Platform: macOS
Application: Chrome
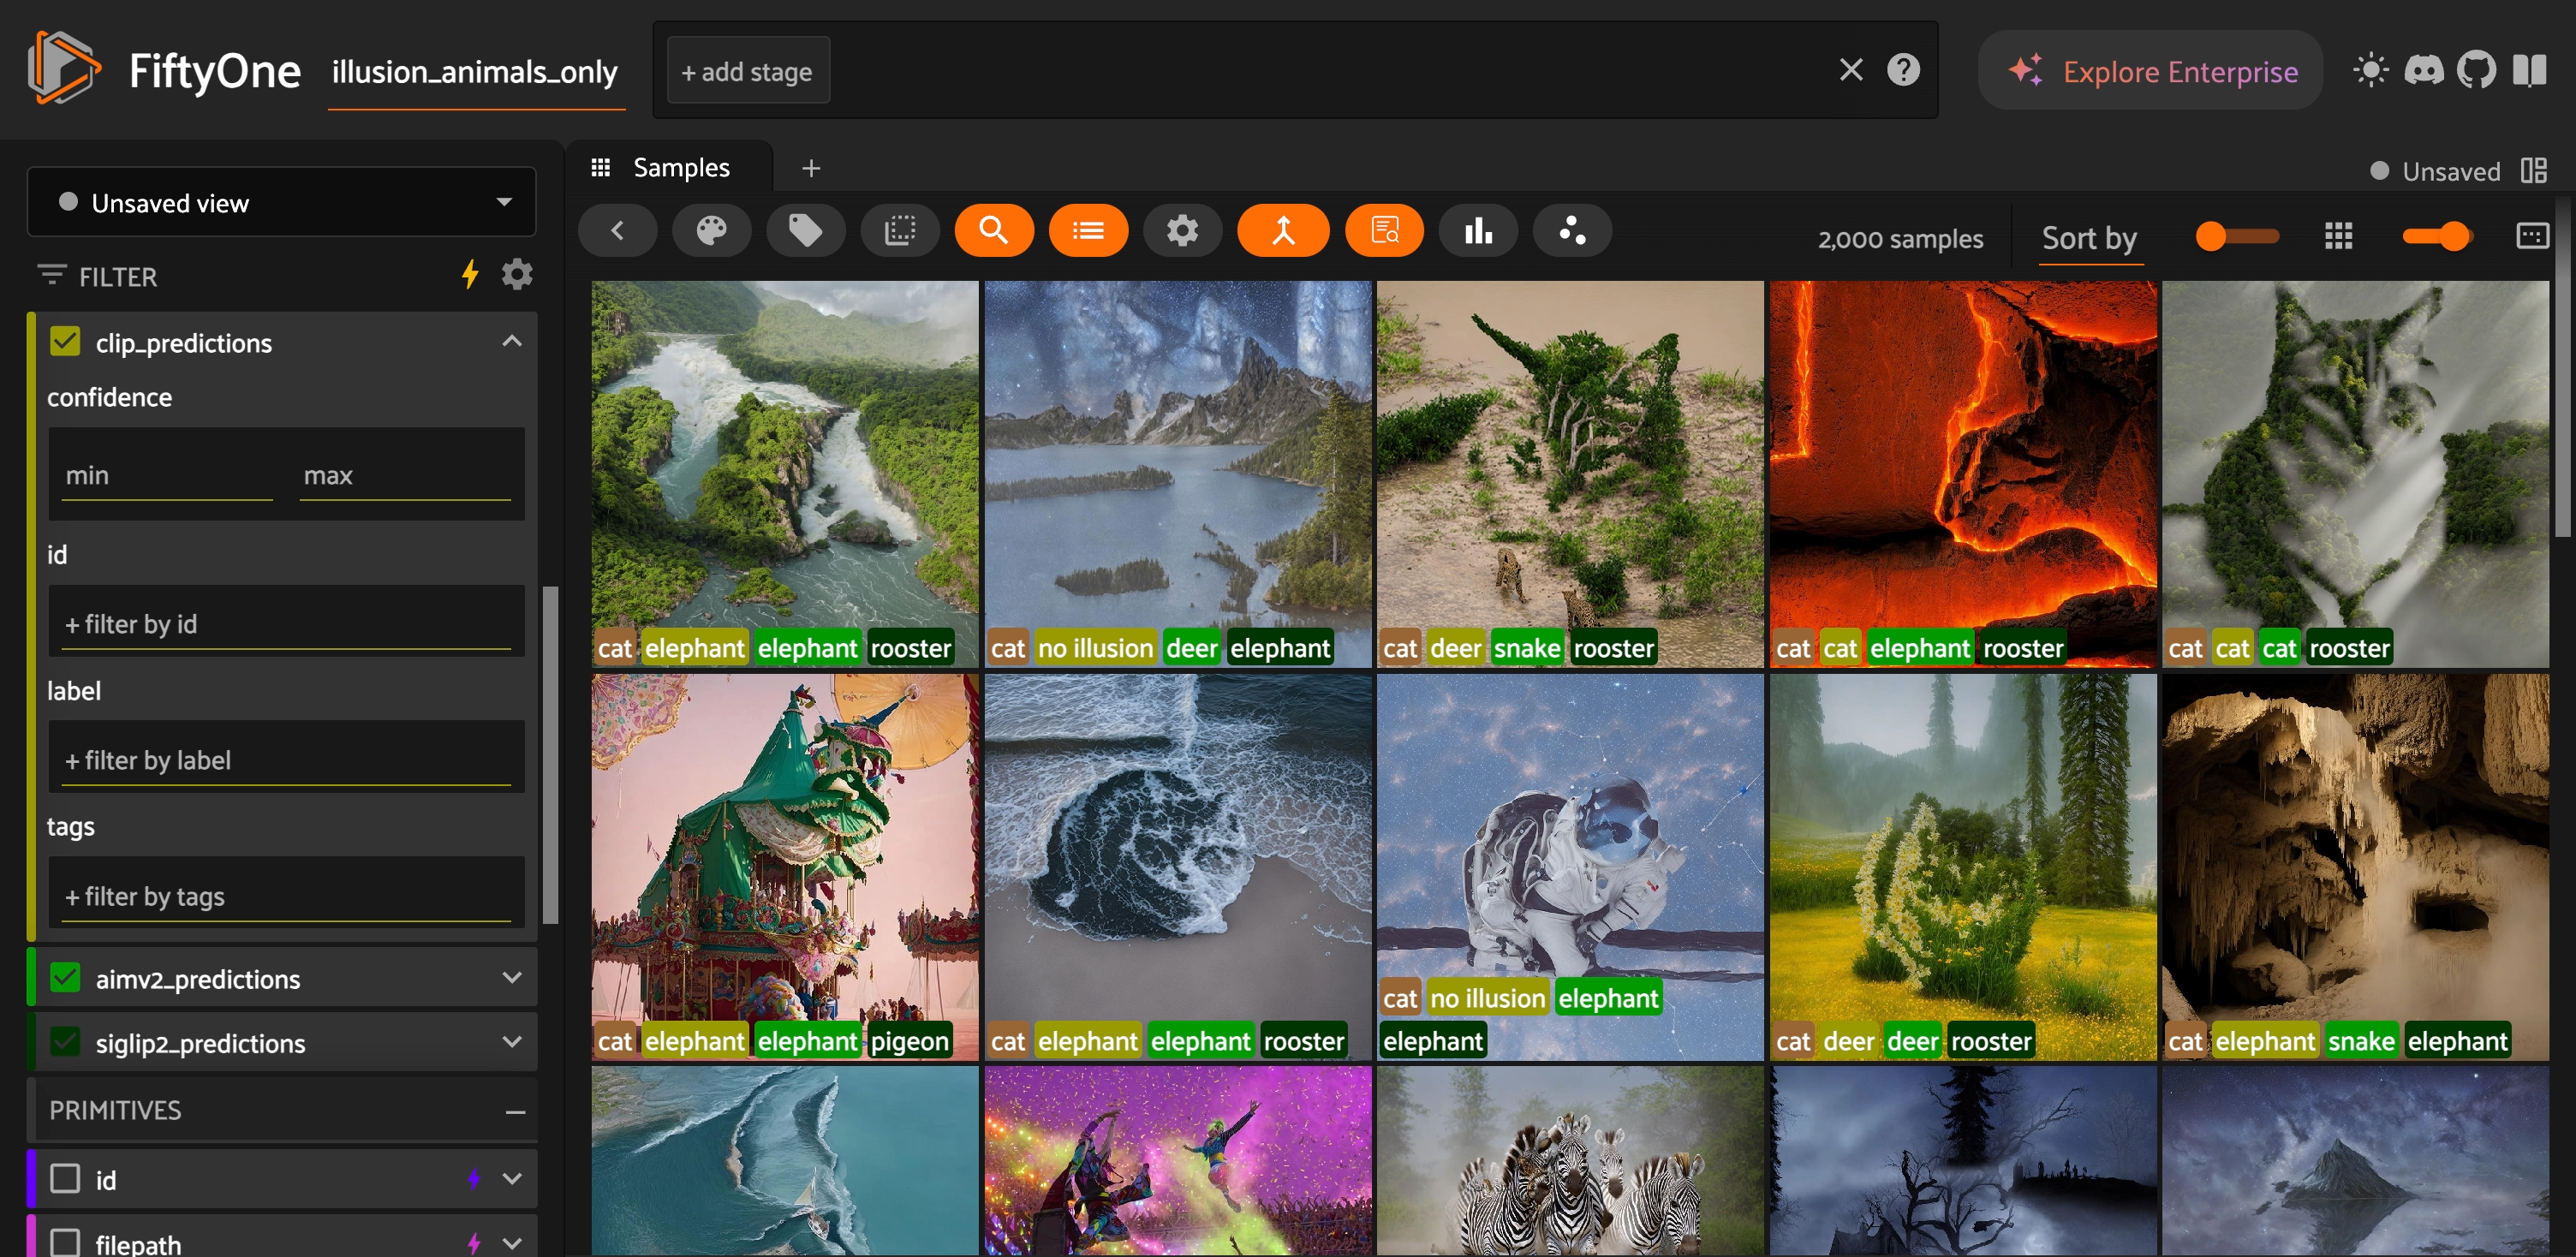
task_description: Toggle to visibility mode
action_type: click
element_info: Icon
steps_since_start: 1